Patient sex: M
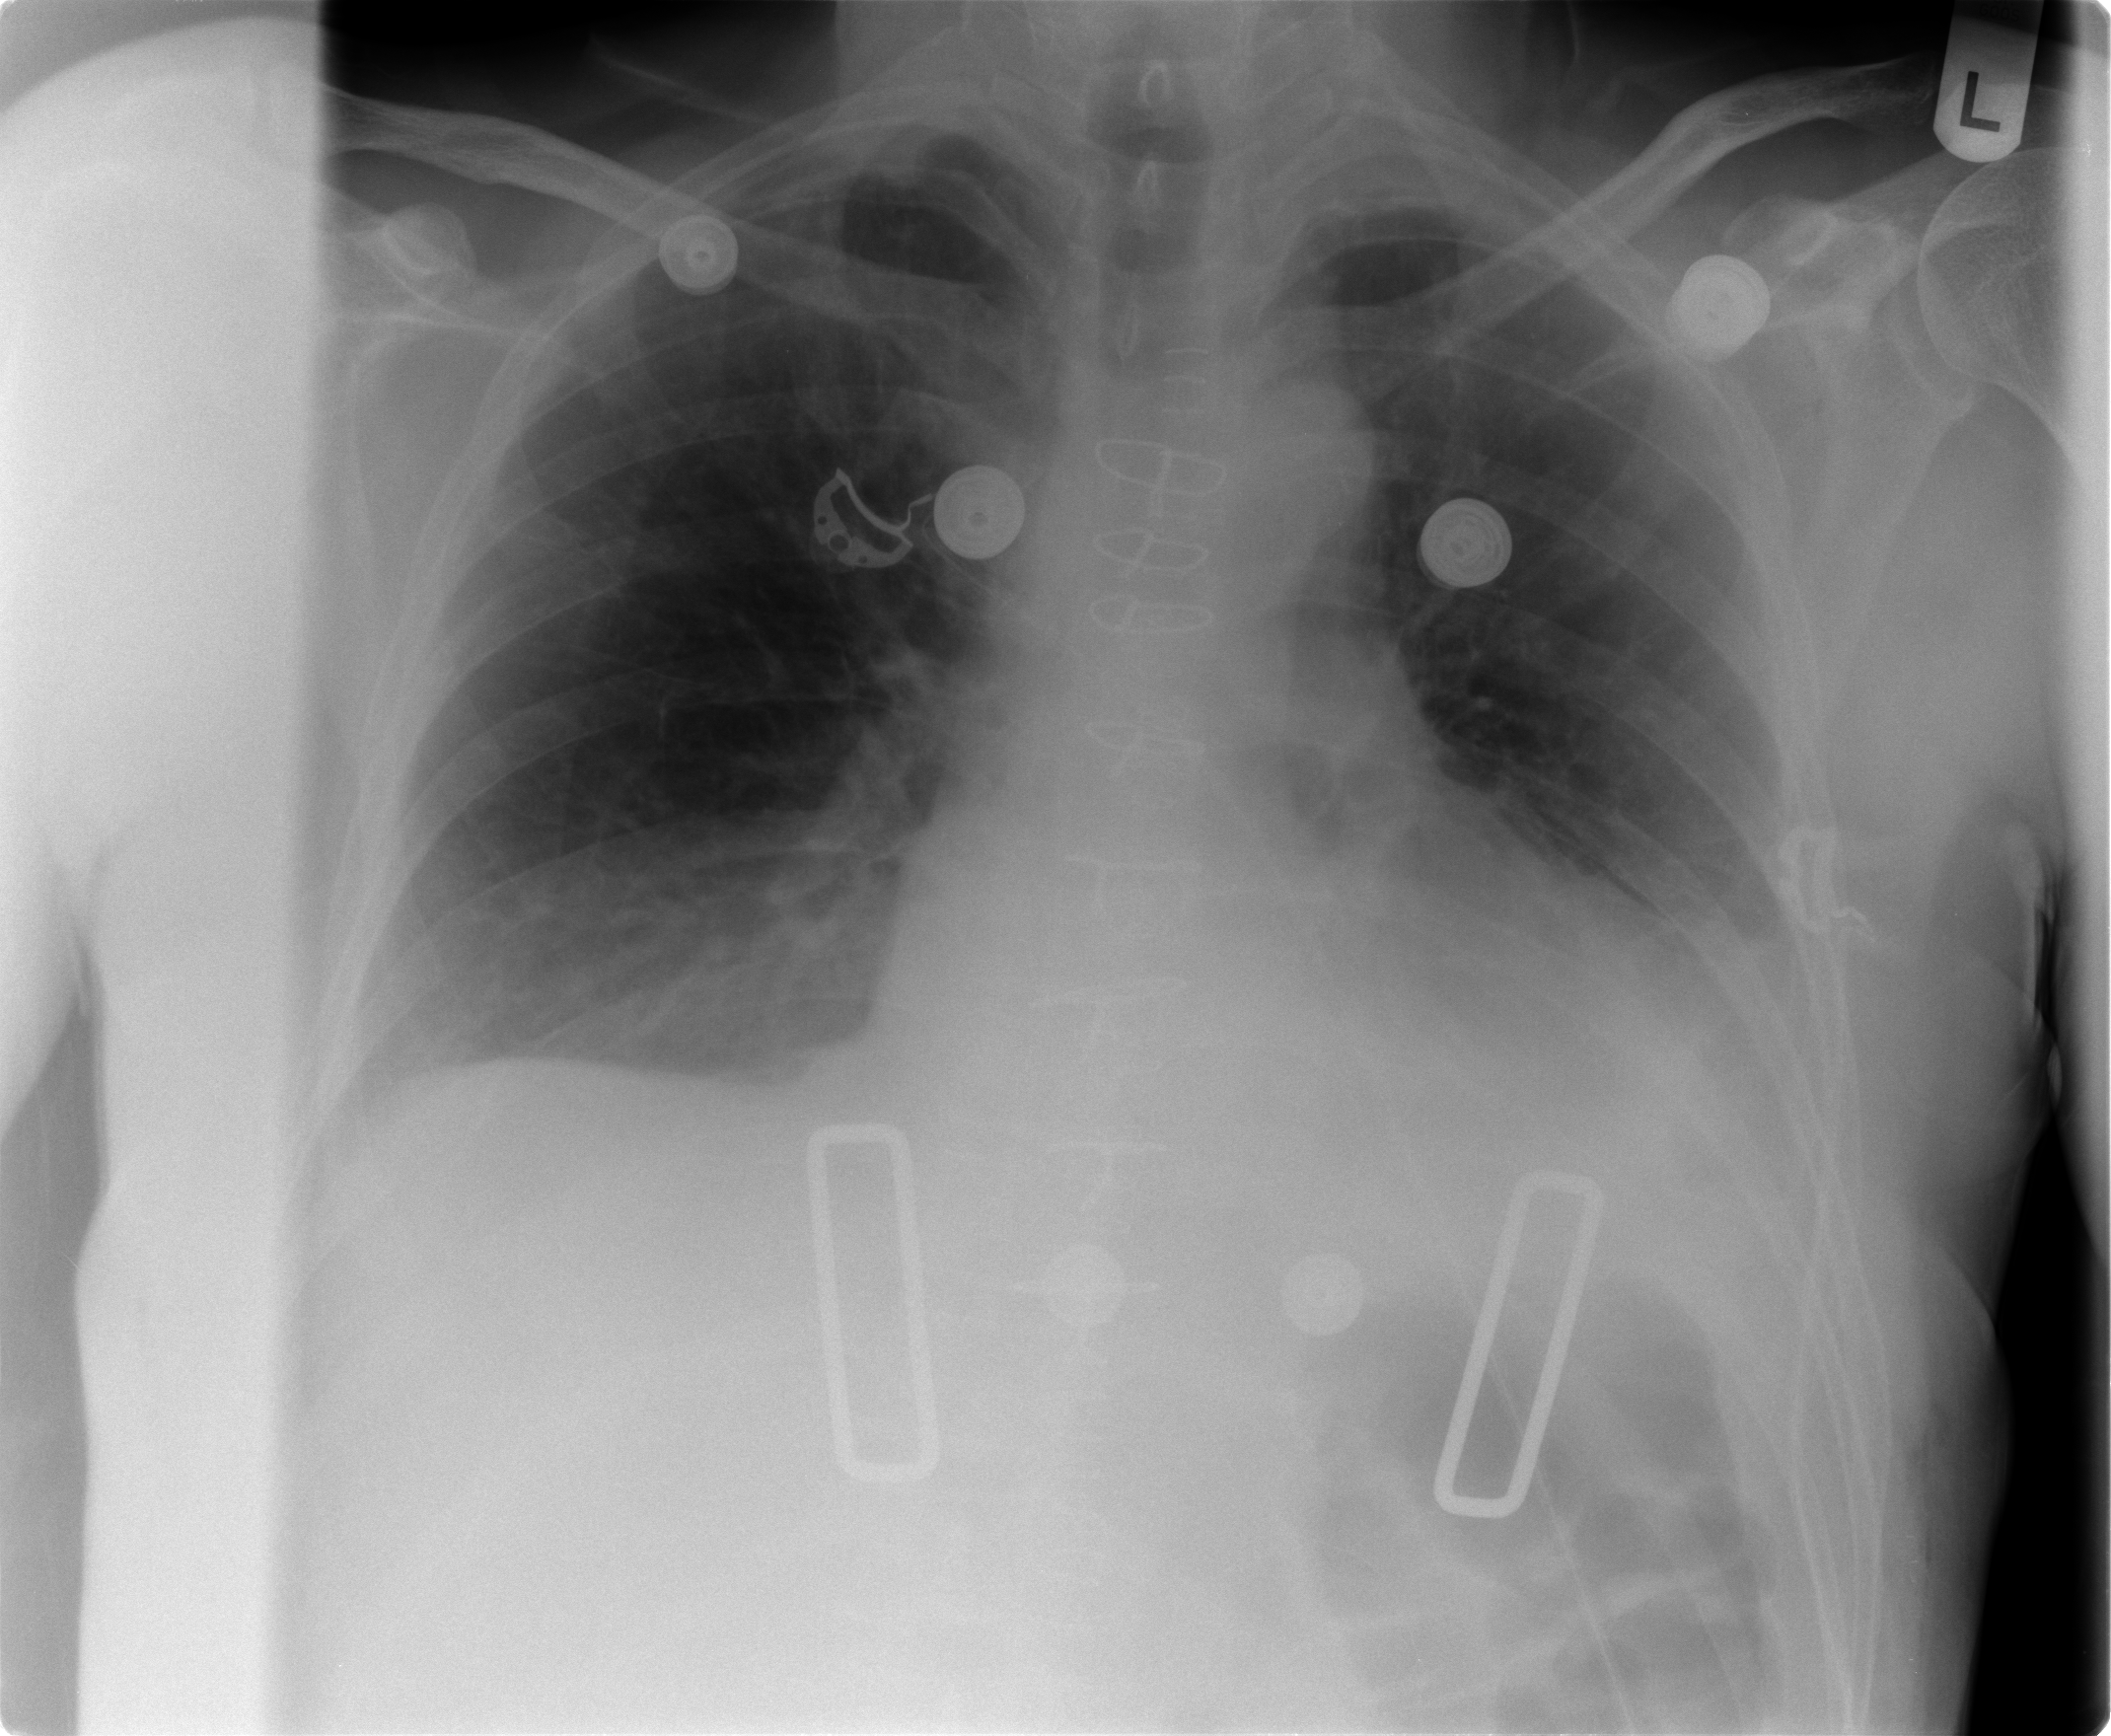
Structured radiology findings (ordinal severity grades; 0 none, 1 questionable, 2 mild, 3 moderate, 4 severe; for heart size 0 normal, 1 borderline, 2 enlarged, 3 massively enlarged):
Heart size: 2
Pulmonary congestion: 0
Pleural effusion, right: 1
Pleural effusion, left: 2
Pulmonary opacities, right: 0
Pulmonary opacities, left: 0
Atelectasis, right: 2
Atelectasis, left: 2